Question: I've found a few questions on modelling many-to-many relationships, but nothing that helps me solve my current problem.
### Scenario
I'm modelling a domain that has 'User's and 'Challenge's. Challenges have many users, and users belong to many challenges. Challenges exist, even if they don't have any users.

Simple enough. My question gets a bit more complicated as users can be on the challenge. I can store this information on the challenge, as a set of users and their rank - again not too tough.
### Question
What scheme should I use if I want to query the individual rank of a user on a challenge (without getting the ranks of all users on the challenge)? At this stage, I don't care I make the call in data access, I just don't want to return hundreds of rank data points when I only need one.
I also want to know to store the rank information; it feels like it's dependent upon both a user and a challenge. Here's what I've considered:
1. The obvious: when instantiating a Challenge, just get all the rank information; slower but works.
2. Make a composite UserChallenge entity, but that feels like it goes against the domain (we don't go around talking about "user-challenges").
3. Third option?
I want to go with number two, but I'm not confident enough to know if this is really the DDD approach.
### Update
I suppose I could call 'UserChallenge' something more domain appropriate like 'Rank', 'UserRank' or something?
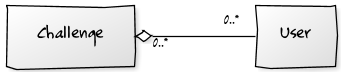
Answer: The DDD approach here would be to reason in terms of the domain and talk with your domain expert/business analyst/whoever about this particular point to refine the model. Don't forget that the names of your entities are part of the ubiquitous language and need to be understood and used by non-technical people, so maybe "UserChallenge" is not he most appropriate term here.
What I'd first do is try to determine if that "middle entity" deserves a place in the domain model and the ubiquitous language. For instance, if you're building a website and there's a dedicated Rankings page where the user he can see a list of all his challenges with the associated ranks, chances are ranks are a key matter in the application and a entity will be a good choice to represent that. You can talk with your domain expert to see if Rankings is a good name for it, or go for another name.
On the other hand, if there's no evidence that such an entity is needed, I'd stick to option 1. If you're worried about performance issues, there are ways of reducing the multiplicity of the relationship. Eric Evans calls that the association (DDD, p.83-84). Technically speaking, it could mean that the Challenge has a map - or a dictionary of ranks with the User as a key.